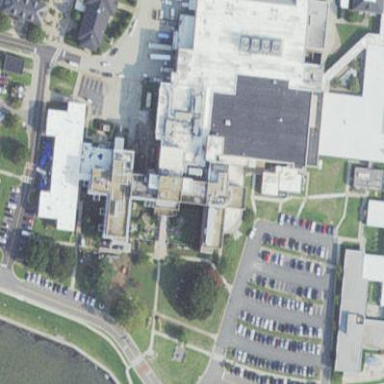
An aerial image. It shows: Part of hospital building.